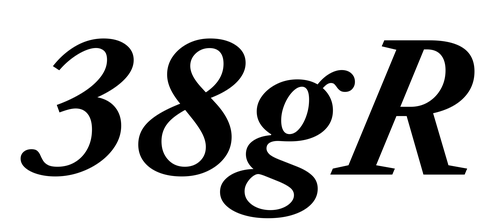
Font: LibreCaslonText-Italic_Bold_Italic